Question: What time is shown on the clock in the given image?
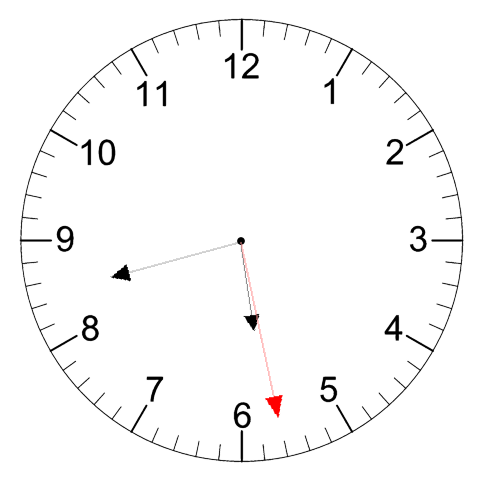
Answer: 05:42:28